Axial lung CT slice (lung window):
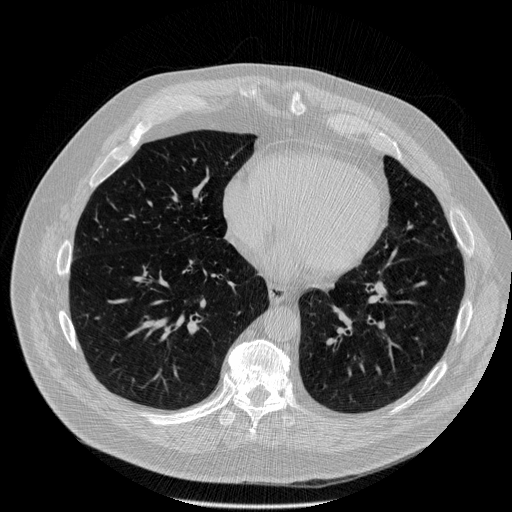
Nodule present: no